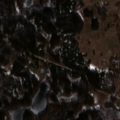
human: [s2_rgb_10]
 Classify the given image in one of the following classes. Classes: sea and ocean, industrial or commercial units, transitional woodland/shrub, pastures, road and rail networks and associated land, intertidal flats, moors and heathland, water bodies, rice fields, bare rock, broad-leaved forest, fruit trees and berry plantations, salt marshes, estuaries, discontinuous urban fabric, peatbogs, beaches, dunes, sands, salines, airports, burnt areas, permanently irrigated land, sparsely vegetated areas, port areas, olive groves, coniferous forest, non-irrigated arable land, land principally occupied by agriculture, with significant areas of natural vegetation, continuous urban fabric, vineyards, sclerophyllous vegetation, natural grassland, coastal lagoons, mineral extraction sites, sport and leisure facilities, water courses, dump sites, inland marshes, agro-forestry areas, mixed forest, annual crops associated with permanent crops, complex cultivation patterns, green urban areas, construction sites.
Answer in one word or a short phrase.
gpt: pastures, complex cultivation patterns, coniferous forest, mixed forest